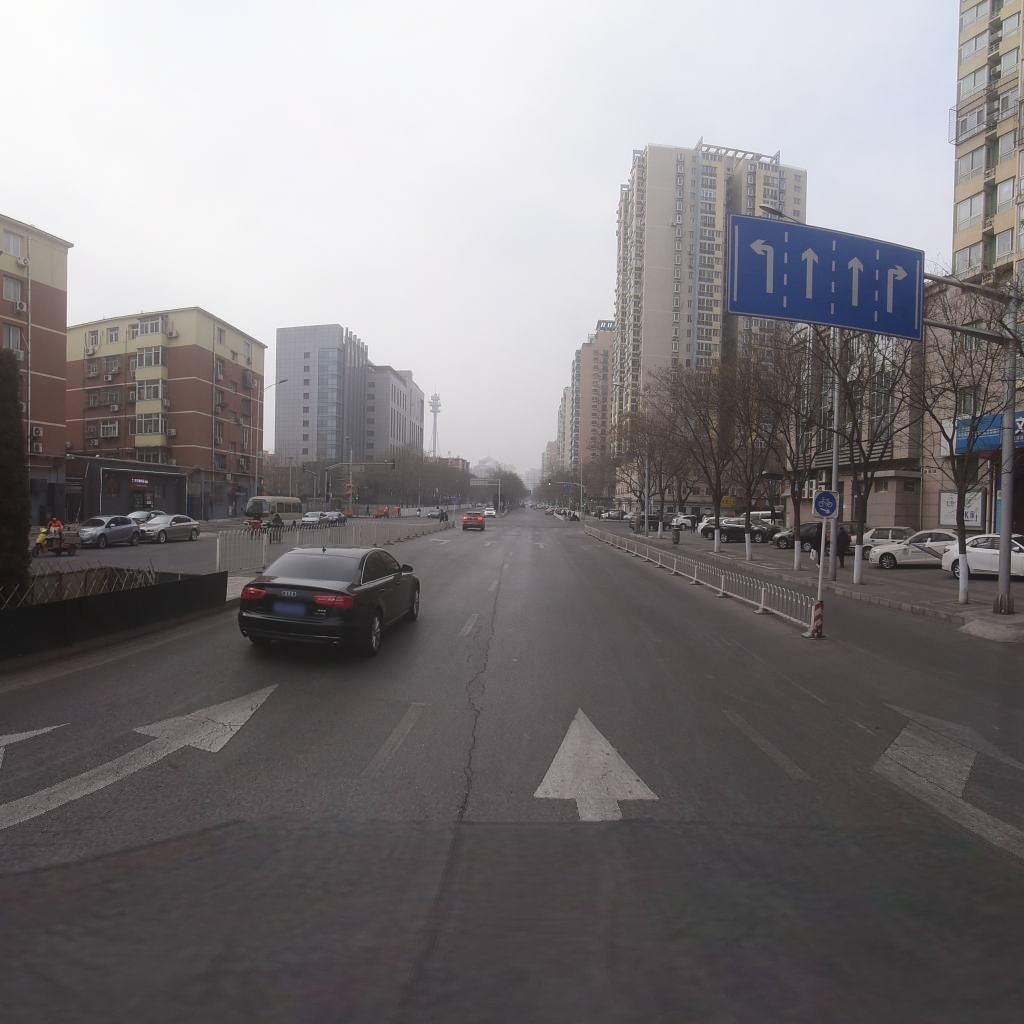
Region: Xicheng
Road damage annotations: longitudinal crack